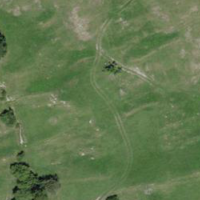
EUNIS habitat code: 24
Species observed at this site:
Plantago media